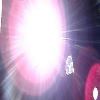
Label: sunburn